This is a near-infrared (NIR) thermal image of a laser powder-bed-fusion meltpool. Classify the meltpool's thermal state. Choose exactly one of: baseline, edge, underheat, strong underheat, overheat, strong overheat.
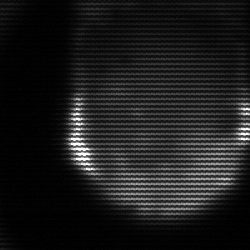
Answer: edge